Interaction volume radius: 10 \u00c5
Interaction volume height: 40 \u00c5
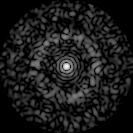
Disorder parameter: 0.8372